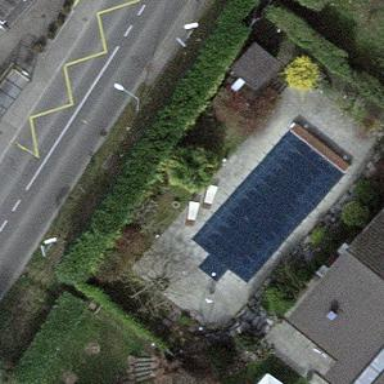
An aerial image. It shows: Swimming pool located in leisure land.